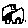
Label: car